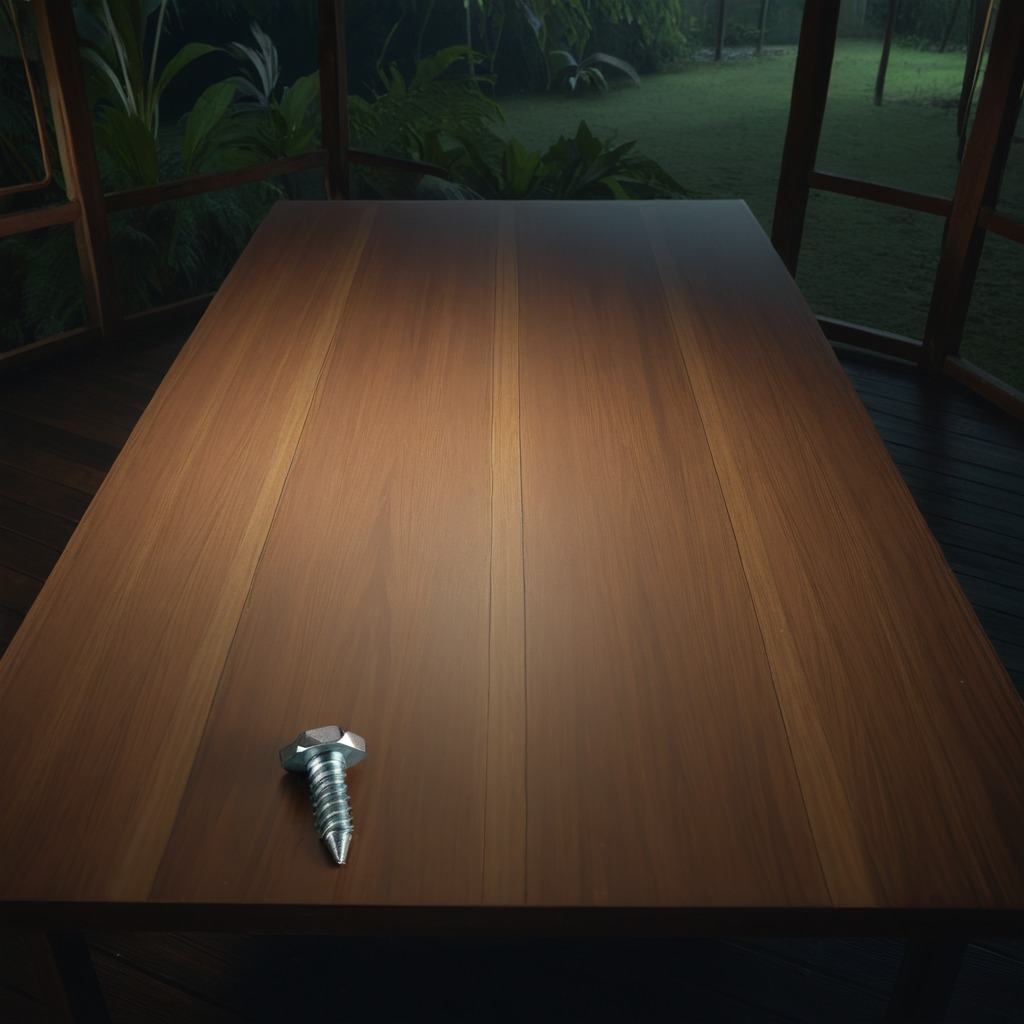
A metal screw lying on a wooden table inside a jungle field workshop tent at night dim ambient light soft shadows worn but